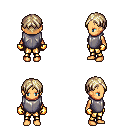
a pixel art fantasy rpg character, female body template, human, tanned skin, steel chest armor, gold greaves, white blonde parted hairstyle, gold gloves, four views (front, back, left, right), 2x2 character sprite sheet, small pixel art, hard edges, no anti-aliasing